Aerial crown-view tile of a tropical tree (Barro Colorado Island, Panama), acquired 20241216:
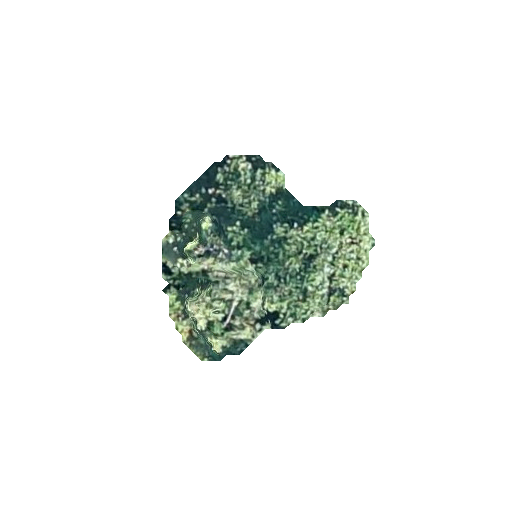
Species: Miconia argentea
GBIF accepted scientific name: Miconia argentea
Crown area: 42.025 m²